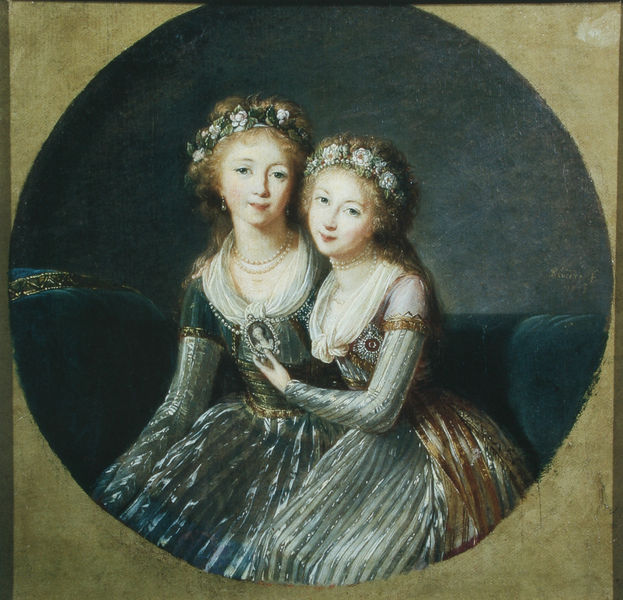
Titel: Die Großfürstentöchter Alexandra Pawlowna und Helene Pawlowna
Künstler: Auguste Rivière
Standort: St. Petersburg
Institution: Schloss Pawlowsk
Schlagwörter: blau, blätter, dunkel, gemälde, schatten, weiß, frauen, gelb, grün, menschen, mädchen, sitzen, ausschnitt, blume, blumen, braun, busen, femmes, frau, frisur, haar, hell, hintergrund, kleid, kleider, licht, schmuck, schwarz, türkis, blick, blüten, gürtel, rosen, malerei, blond, gesichter, jung, wand, arme, augen, blass, blicke, falten, kleidung, kragen, rahmen, samt, silber, ärmel, bild, bildnis, hals, hände, möbel, portrait, porträt, öl, gold, haare, sitzend, stickerei, stoff, tücher, adel, mutter, ohrringe, paar, tochter, borte, brosche, dekolletee, england, krone, lippen, locken, perle, perlen, schön, seide, kinder, kreis, oval, rund, deutschland, luise, lächeln, schürze, taille, sofa, wohnzimmer, rahmung, lehne, zwei, mieder, tüll, russland, schürzen, kette, bank, haarband, ölgemälde, kissen, bordüre, nasen, polster, face, glanz, halstuch, vert, gestreift, streifen, lächelnd, perlenkette, pfingstrose, halskette, abbild, geschwister, schwestern, foto, doppelbildnis, doppelportrait, doppelporträt, medaillon, ketten, orden, schwester, kranz, brokat, biedermeier, armreif, amulett, medallion, pfingstrosen, glanzlichter, chien, riche, rouge, blumenkranz, korsett, sesse, blütenkranz, blumenschmuck, kränze, stickereien, fäden, bild im bild, femme, freundschaft, prunk, töchter, brusttuch, fleur, preußen, blumenkränze, haarkränze, kronen, blod, collier, perlenohrring, sourire, dessin, stff, geschmeide, zwillinge, gemme, meta, broschen, sof, ähnlich, amulette, oesterreich, ähnlichkeit, soie, chiffon, goldstickerei, filles, robes, bilderrahmne, halstücher, goldfaden, blondinen, camaieu bleus, couronne fleurs, halsketten, kronprinzessin, metabild, metaebene, musselin, noblesse, ovales porträt, perlenketten, perlohrring, perlohrringe, porträt im porträt, prinzessinnen, regard specteteur, zarentöchter, geme, soff, blasse haut, mädchens, mädels, 19. jahrhundert, bluemkranz, kränke, brusttücker, double, couronnes, emmes, artigo